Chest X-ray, AP view. Patient: 9 years old, sex M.
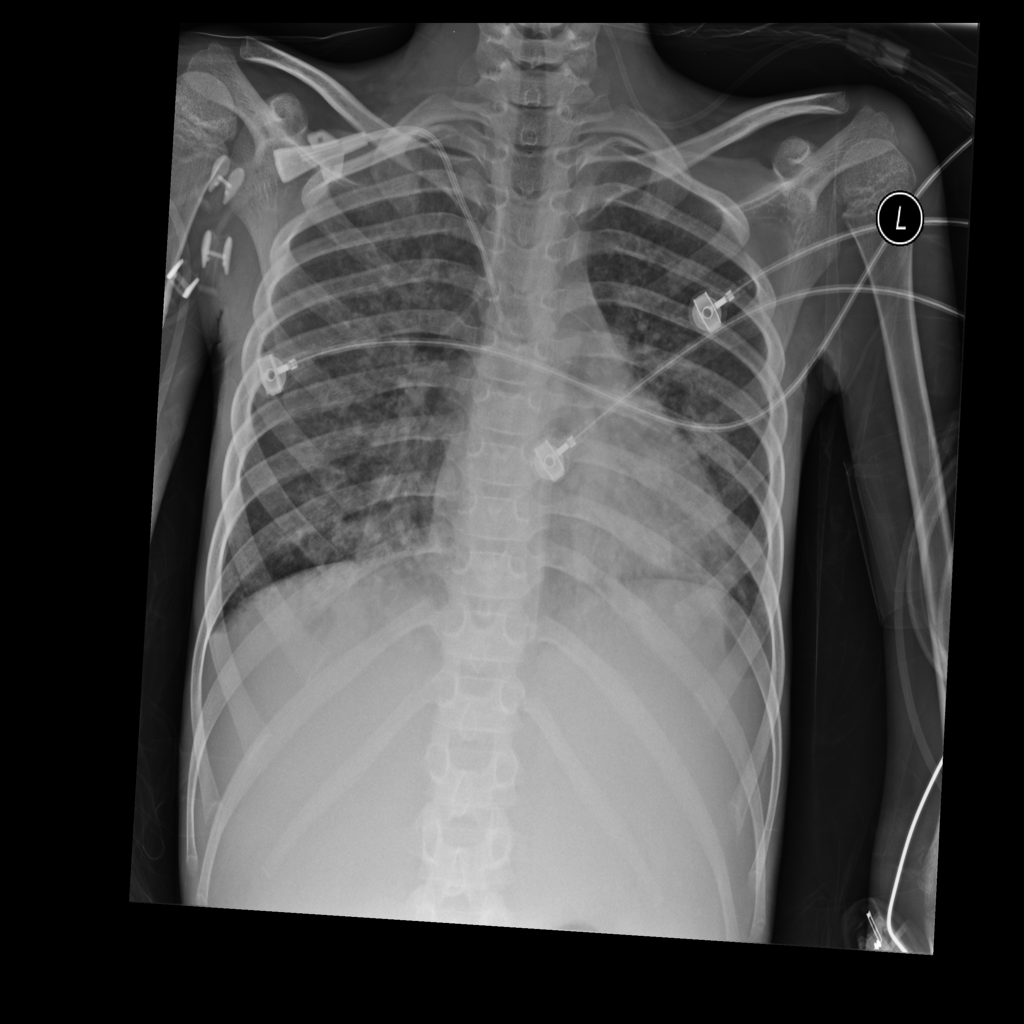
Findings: Atelectasis